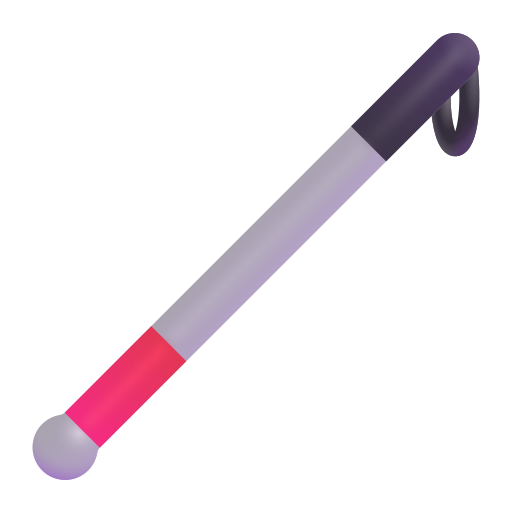
white cane color